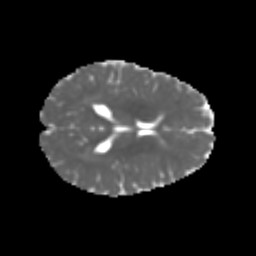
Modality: MD
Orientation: axial
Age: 7
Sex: male
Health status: healthy